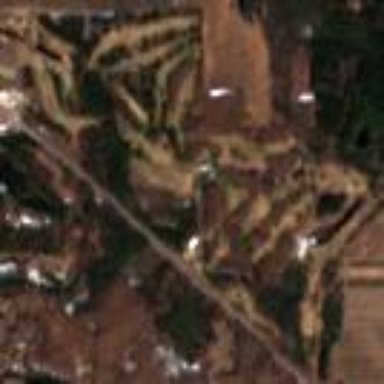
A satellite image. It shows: Golf course.